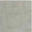
Piece: xx